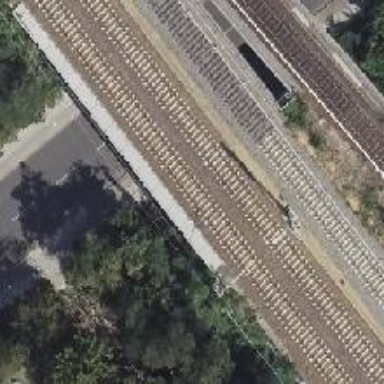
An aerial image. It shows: Railway track with contact line for electrification.